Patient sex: F
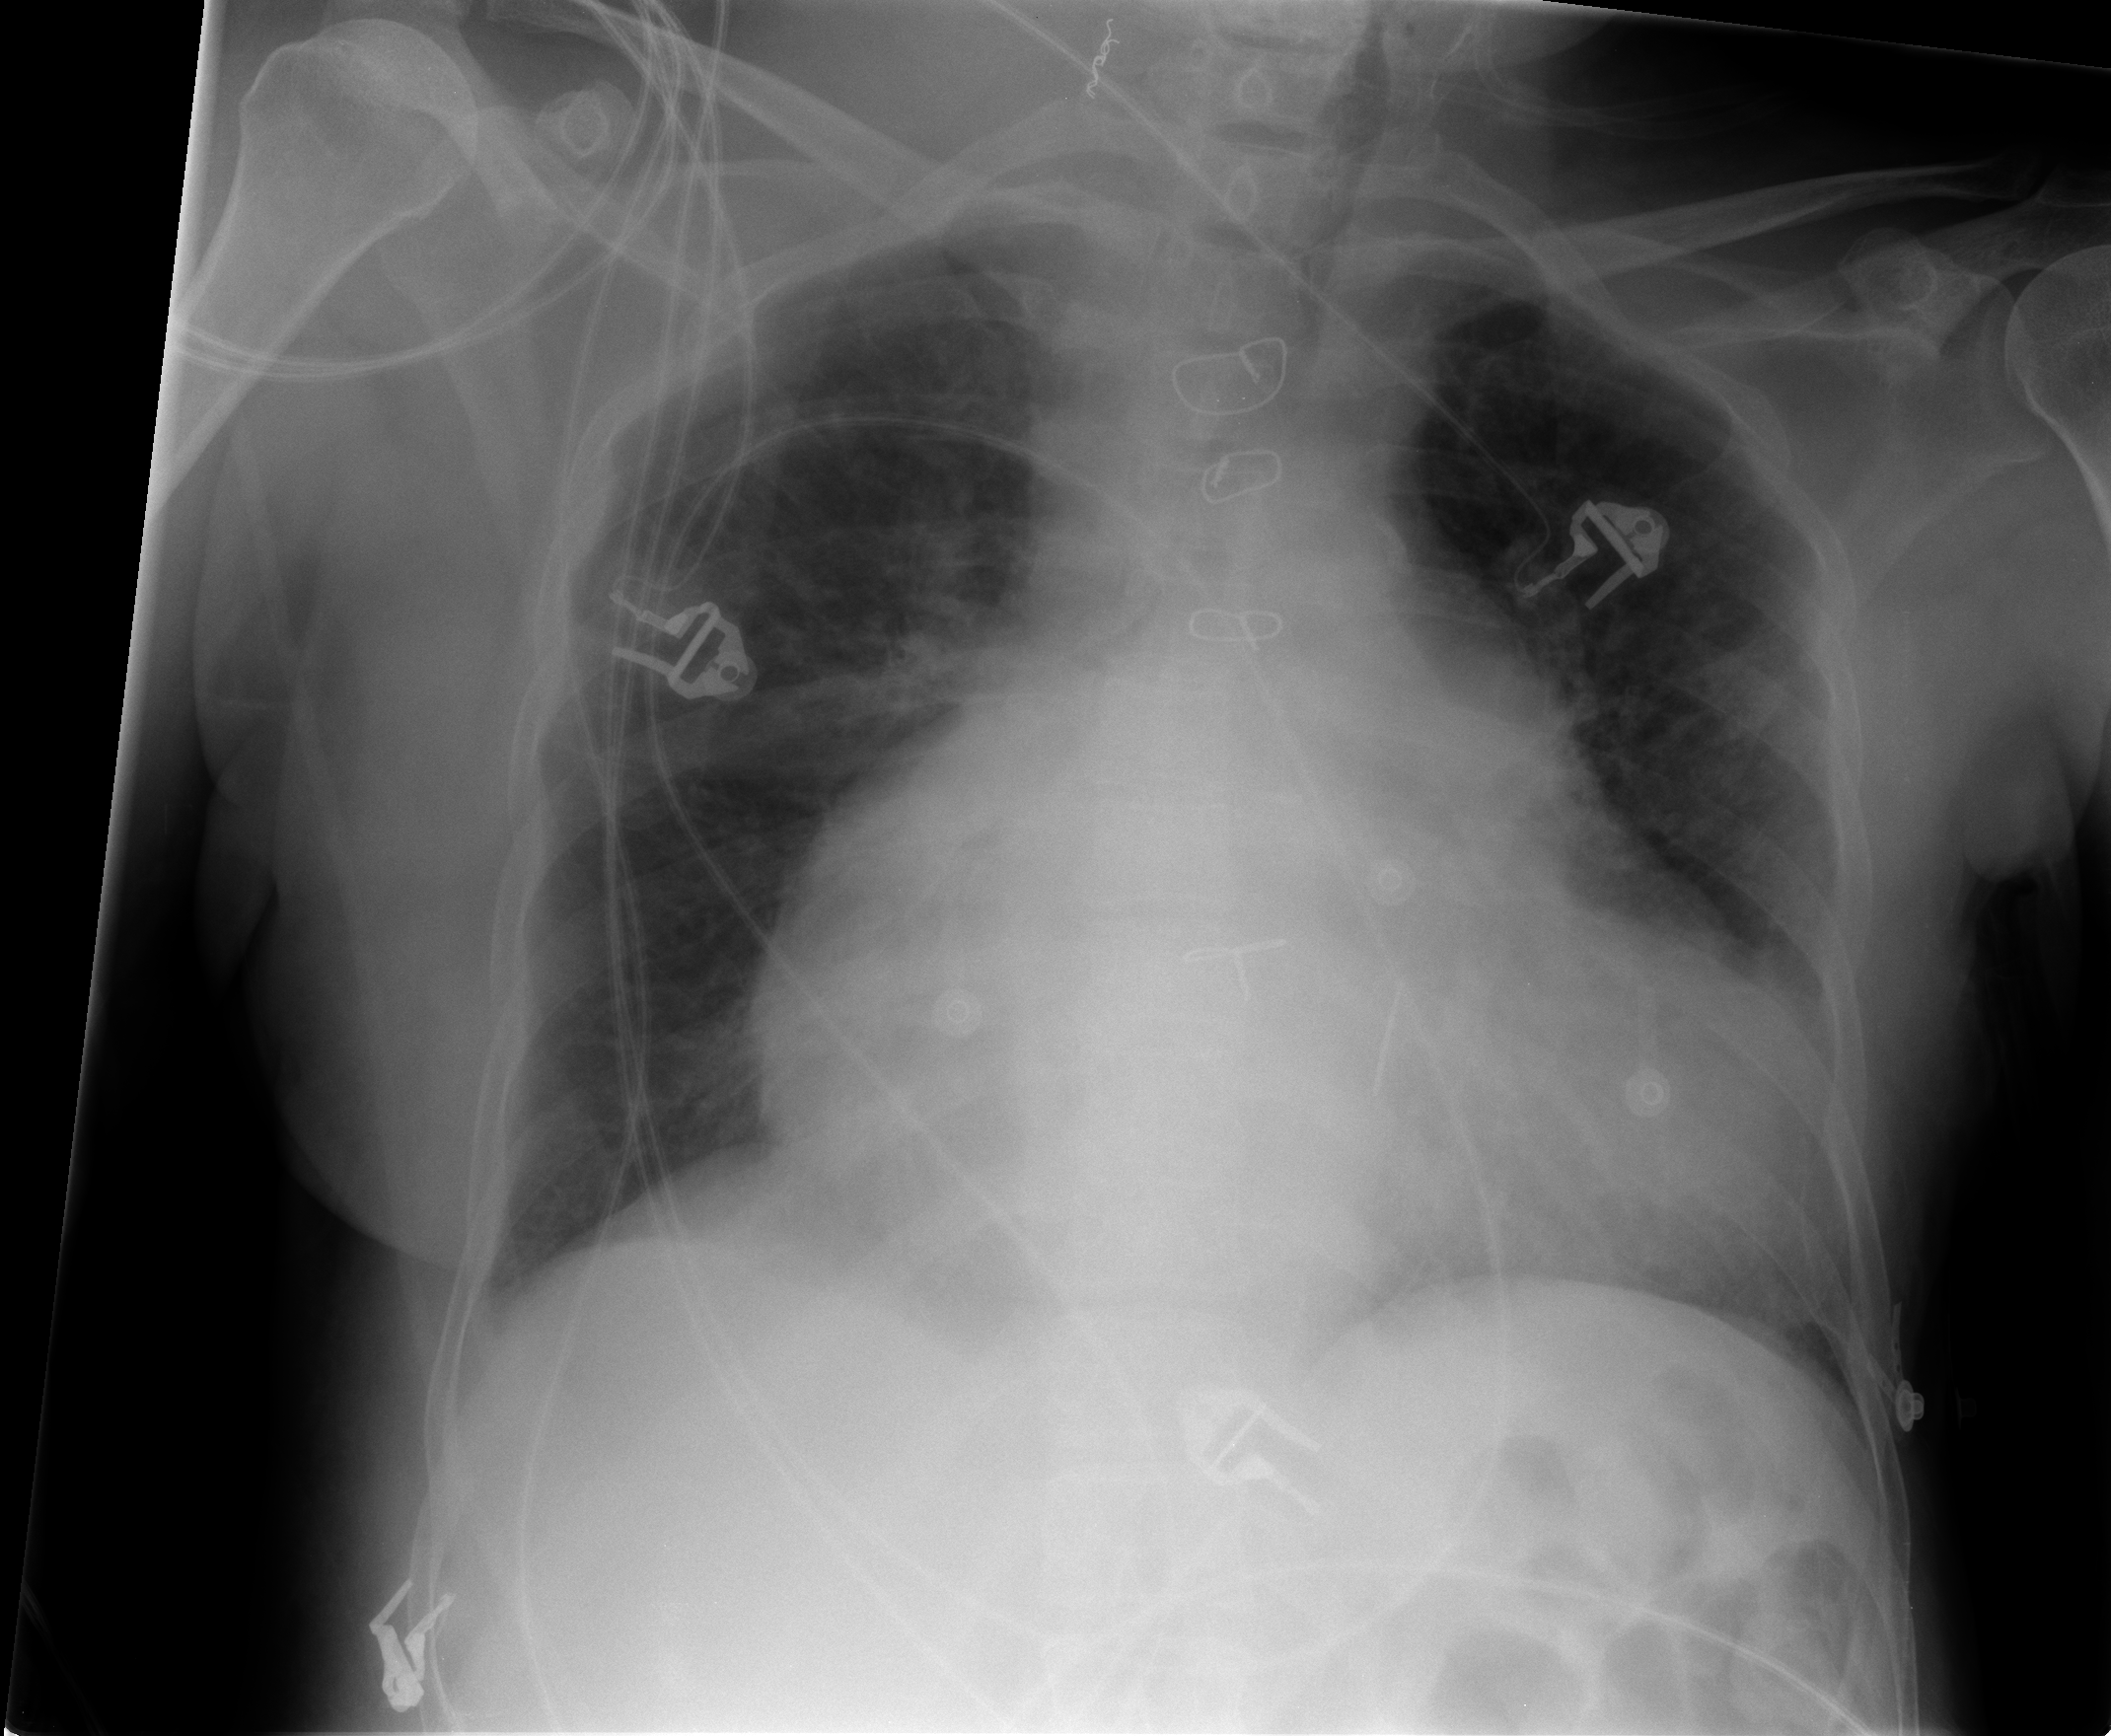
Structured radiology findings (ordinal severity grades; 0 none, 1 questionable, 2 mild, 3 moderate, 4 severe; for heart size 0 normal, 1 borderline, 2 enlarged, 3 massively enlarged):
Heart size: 3
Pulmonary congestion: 0
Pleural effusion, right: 0
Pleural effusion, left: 0
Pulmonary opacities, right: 0
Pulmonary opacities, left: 0
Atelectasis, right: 2
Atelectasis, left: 2